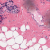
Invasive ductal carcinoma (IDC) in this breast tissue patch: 0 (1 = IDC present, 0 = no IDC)